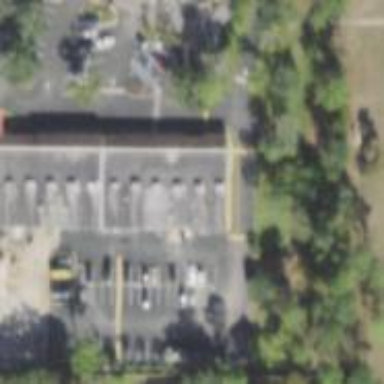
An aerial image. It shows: Veterinary facility.